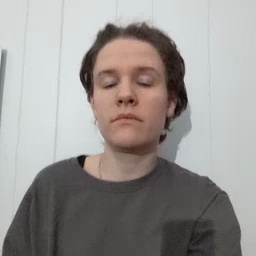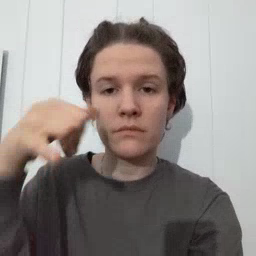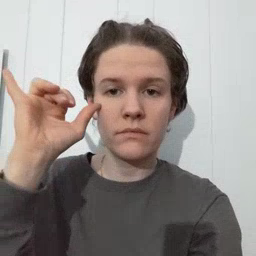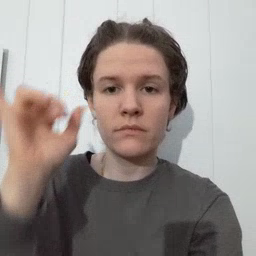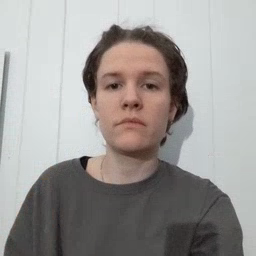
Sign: cow